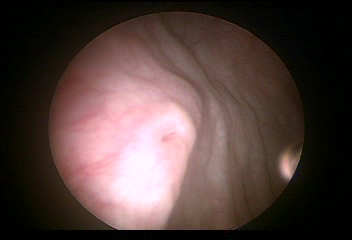
Modality: WLC
Class: Anatomical landmarks
Subclass: UreteralOrifice
Bladder cancer association: No
Annotated structures: Right ureteral orifice